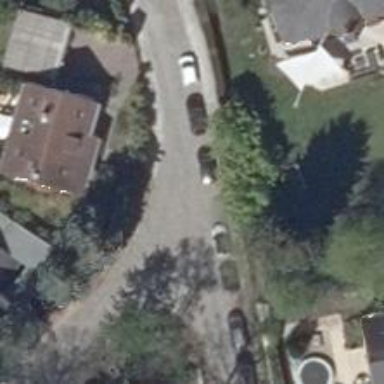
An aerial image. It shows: Residential road.